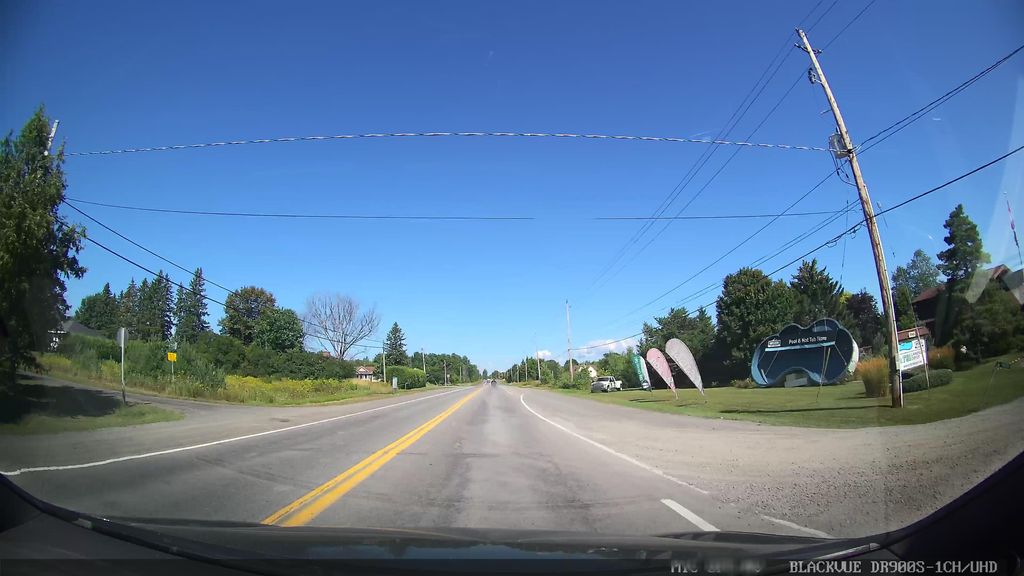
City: ottawa-gatineau